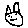
Label: cat